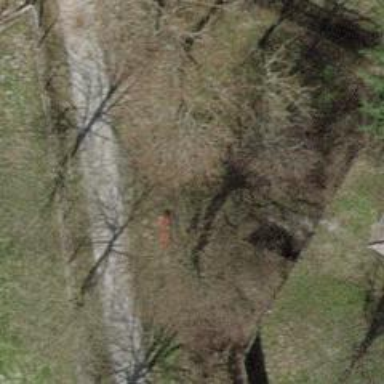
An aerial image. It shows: Red bench.